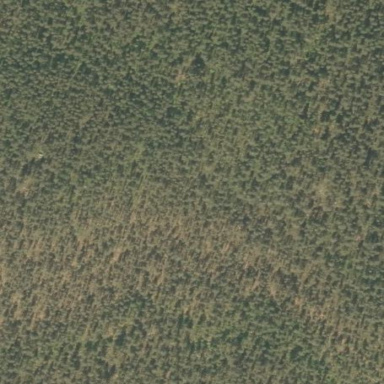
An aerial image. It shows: Needle-leaved woodland.